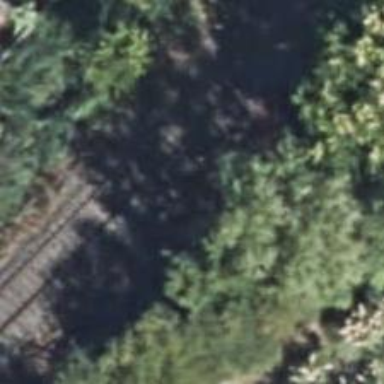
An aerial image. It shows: Railway track.